Question: I'm making a simple note app. Each note has a title, a body and a complete status. I want to create it so that if a note is not completed, it creates a button under the note. Upon clicking the button it should change the boolean value of complete to true and repopulate the list.
The problem I'm experiencing is that if the title has a space in it, I get an error:

This only happens when there is a space in the title(clicked on Family time). Does anyone know what the issue is? I've tried to create 'note.title' as a variable then add it in. I've also tried to 'note.title.toString()' with no luck. Here is the function:
'''
function populateList(theList)
{
let divList = document.querySelector('#ListDiv');
divList.innerHTML = "";
theList.forEach(function(note)
{
let element = document.createElement('p');
let titleName = note.title.toLowerCase();
element.innerHTML = 'Title: ${note.title}<br>Body: ${note.body}<br>Completed:${note.completed}';
if(note.completed == false)
{
element.innerHTML += '<br><button onclick=completeNote("${note.title}")>Complete</button>';
}
divList.appendChild(element);
});
}
'''
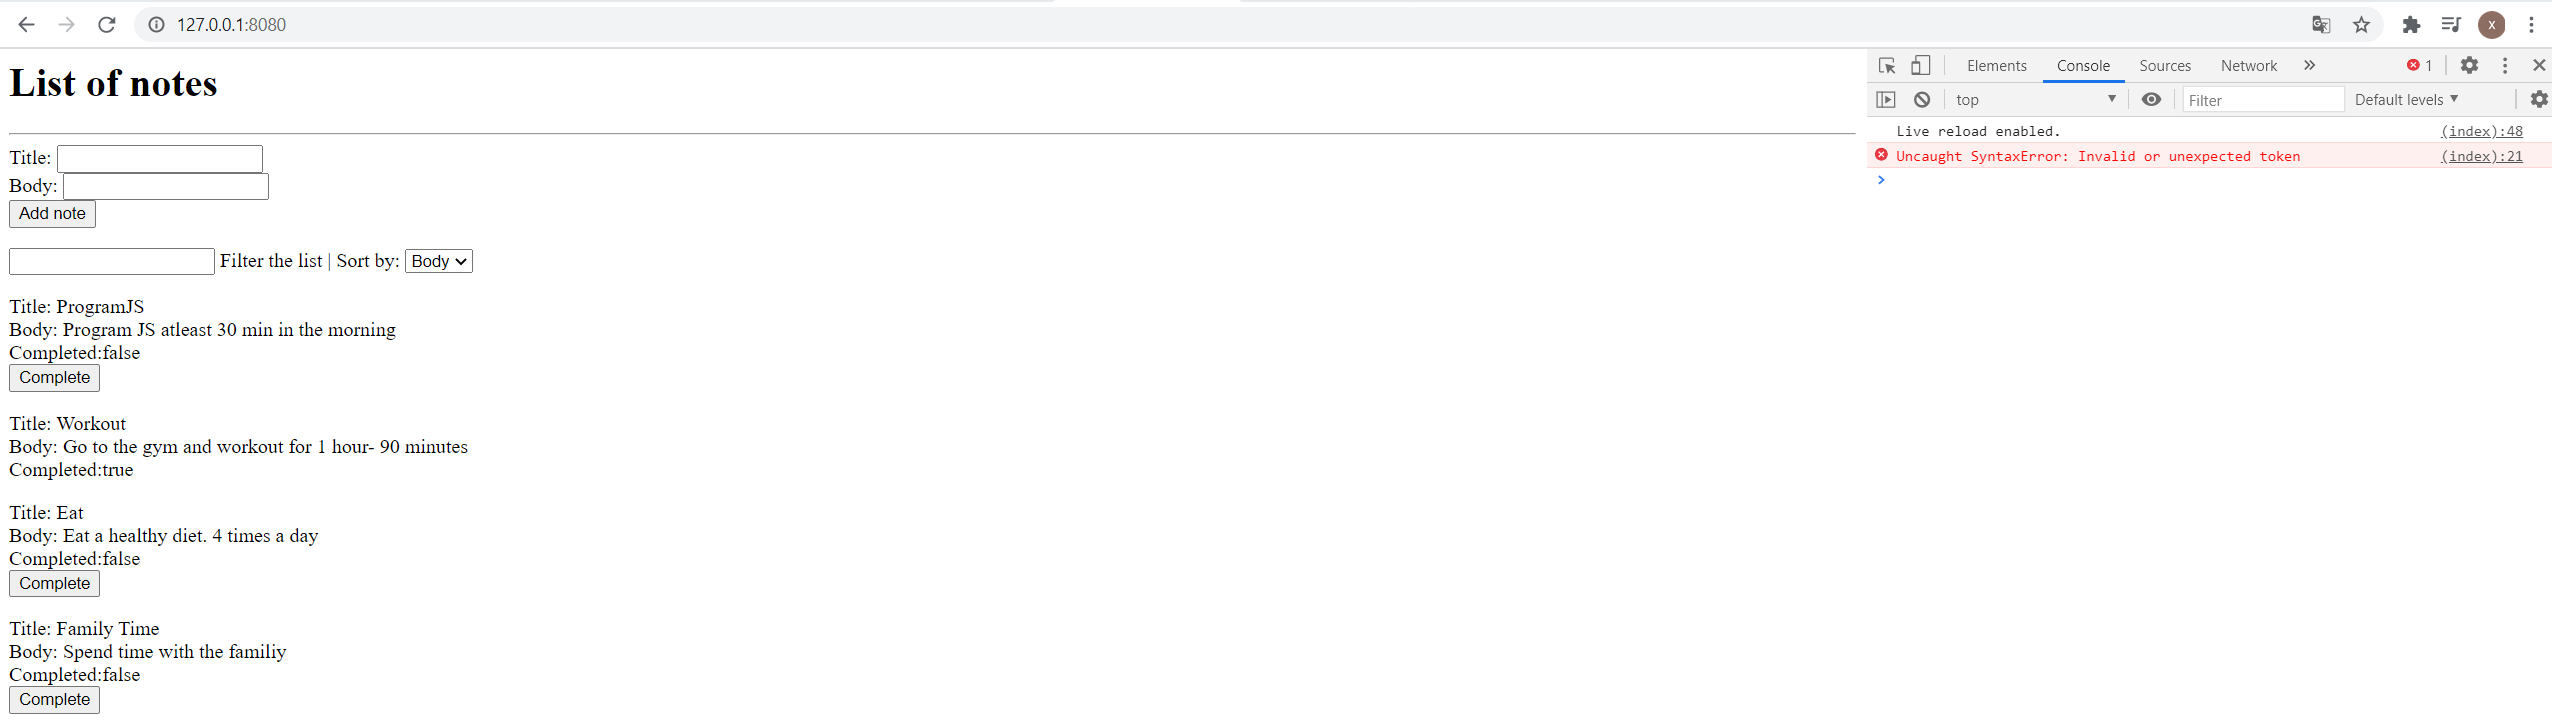
Answer: You should add a note ID to your objects and when you click the button, pass the ID to the function to find the node and set it's status to completed.
After you change the status, re-render the list.
'''
const notes = [
{ id: 1, title: 'Morning', body: 'Get out of bed', completed: true },
{ id: 2, title: 'Day', body: 'Work', completed: false },
{ id: 3, title: 'Evening', body: 'Go to bed', completed: false }
];
populateList(notes);
function completeNote(noteId) {
notes.find(note => note.id === parseInt(noteId, 10)).completed = true;
populateList(notes);
}
function populateList(theList) {
const divList = document.querySelector('#ListDiv');
divList.innerHTML = "";
theList.forEach(note => {
let element = document.createElement('p');
let titleName = note.title.toLowerCase();
element.innerHTML = 'Title: ${note.title}<br>Body: ${note.body}<br>Completed: ${note.completed}';
if (note.completed == false) {
element.innerHTML += '<br><button onclick=completeNote("${note.id}")>Complete</button>';
}
divList.appendChild(element);
});
}
'''
'''
<div id="ListDiv"></div>
'''